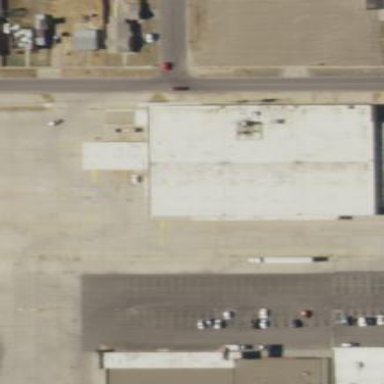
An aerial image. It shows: Retail building.